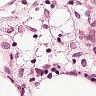
Metastatic tissue present: no